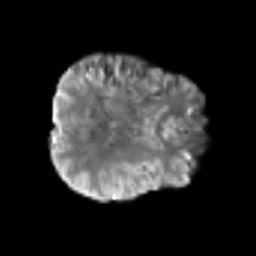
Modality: T2w
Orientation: axial
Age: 54
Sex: male
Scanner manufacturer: siemens
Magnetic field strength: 3 T
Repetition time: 5.6 s
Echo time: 0.082 s